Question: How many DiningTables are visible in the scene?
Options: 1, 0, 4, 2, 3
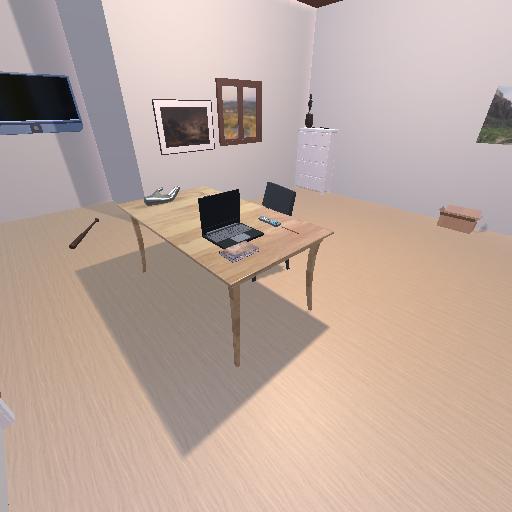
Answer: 1